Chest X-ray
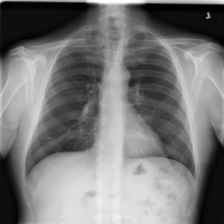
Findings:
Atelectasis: negative
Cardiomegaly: negative
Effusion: negative
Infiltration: negative
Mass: negative
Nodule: negative
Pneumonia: negative
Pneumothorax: negative
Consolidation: negative
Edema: negative
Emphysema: negative
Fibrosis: negative
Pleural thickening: negative
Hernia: negative